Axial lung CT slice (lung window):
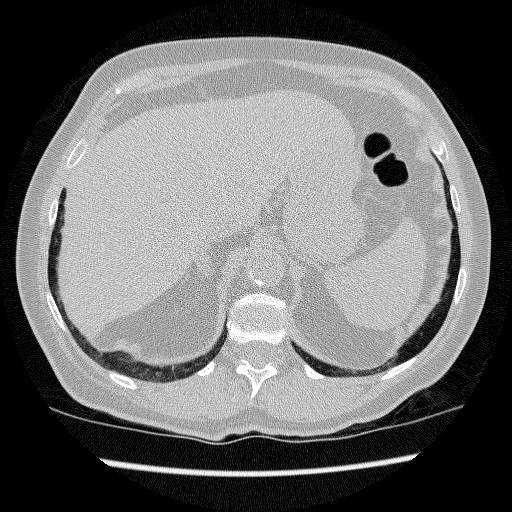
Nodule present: no